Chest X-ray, PA view. Patient: 58 years old, sex M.
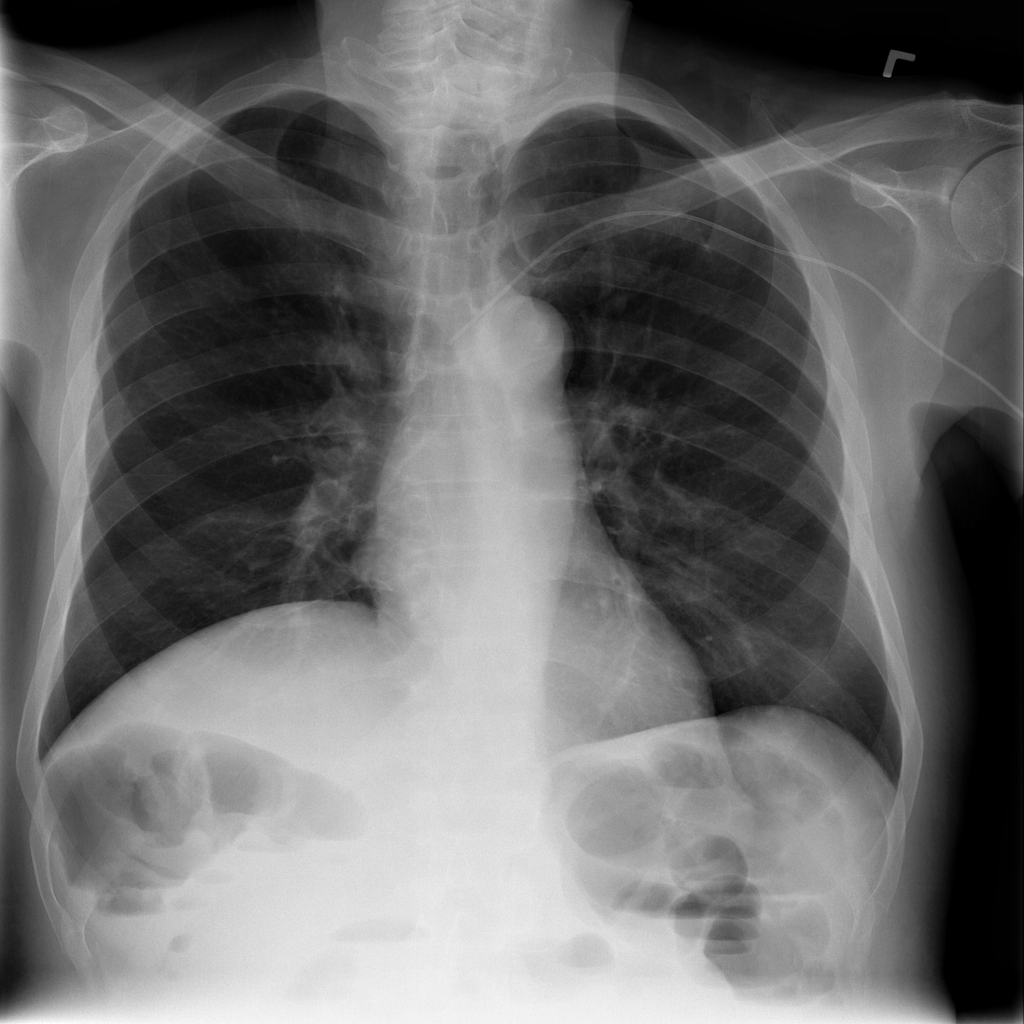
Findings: Infiltration